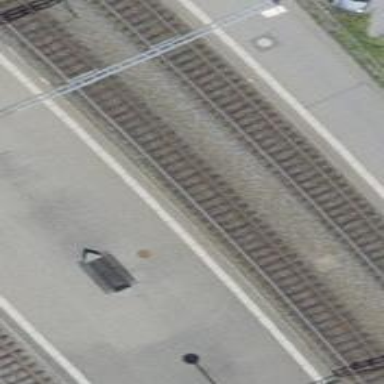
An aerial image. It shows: Single-track railway with electrified contact lines.